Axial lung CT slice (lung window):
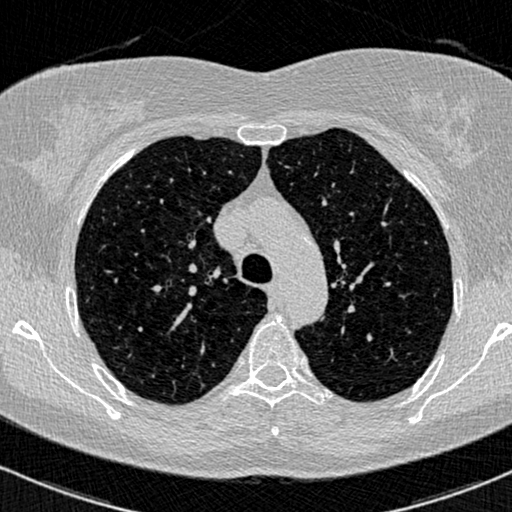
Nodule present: no